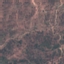
Land use / land cover class: HerbaceousVegetation